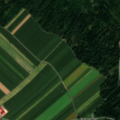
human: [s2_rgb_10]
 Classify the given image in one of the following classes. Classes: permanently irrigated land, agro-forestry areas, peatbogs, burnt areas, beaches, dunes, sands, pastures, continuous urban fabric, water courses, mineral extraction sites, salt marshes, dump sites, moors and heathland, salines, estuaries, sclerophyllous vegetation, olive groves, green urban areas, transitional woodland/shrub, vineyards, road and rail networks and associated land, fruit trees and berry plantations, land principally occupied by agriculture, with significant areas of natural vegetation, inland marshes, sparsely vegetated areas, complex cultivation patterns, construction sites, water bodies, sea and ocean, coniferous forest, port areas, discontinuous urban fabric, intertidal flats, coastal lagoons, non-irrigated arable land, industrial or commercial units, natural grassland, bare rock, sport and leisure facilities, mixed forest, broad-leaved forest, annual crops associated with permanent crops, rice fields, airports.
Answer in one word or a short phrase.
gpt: discontinuous urban fabric, non-irrigated arable land, mixed forest, transitional woodland/shrub